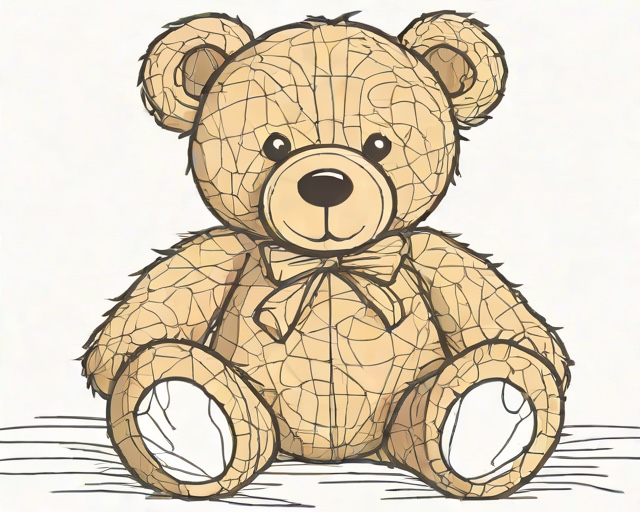
Category: New Baby